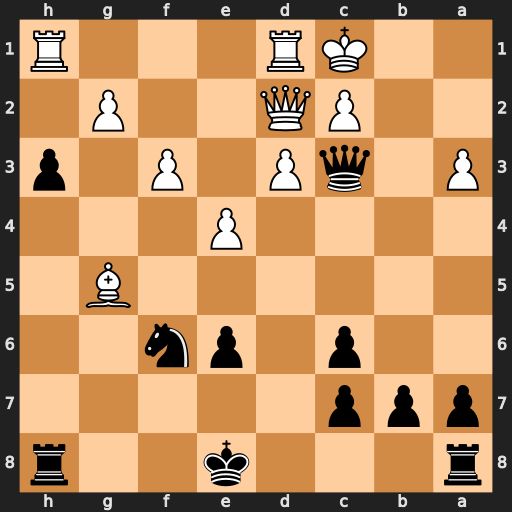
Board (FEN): r3k2r/ppp5/2p1pn2/6B1/4P3/P1qP1P1p/2PQ2P1/2KR3R
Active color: b
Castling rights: kq
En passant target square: -
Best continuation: Qa1#